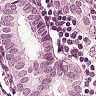
Metastatic tissue present: yes